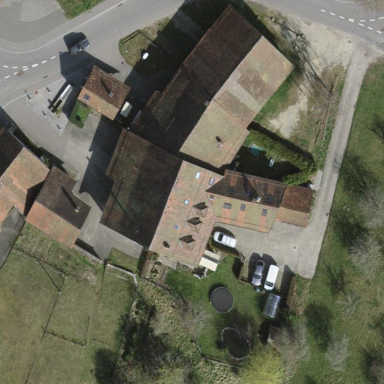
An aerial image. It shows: Farmyard area.